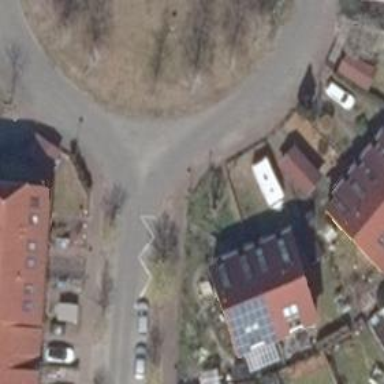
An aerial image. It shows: Residential road.